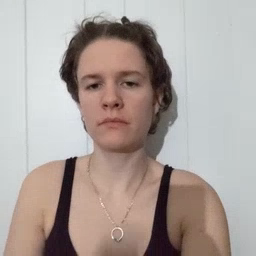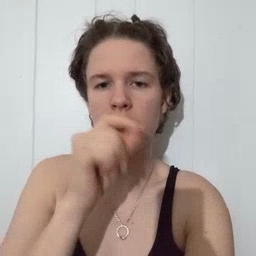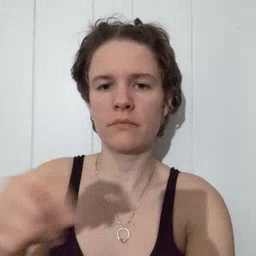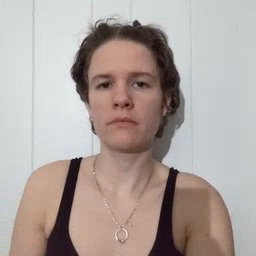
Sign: pen